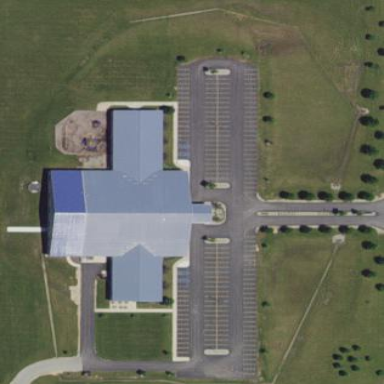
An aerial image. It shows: School building or complex.